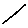
Label: line